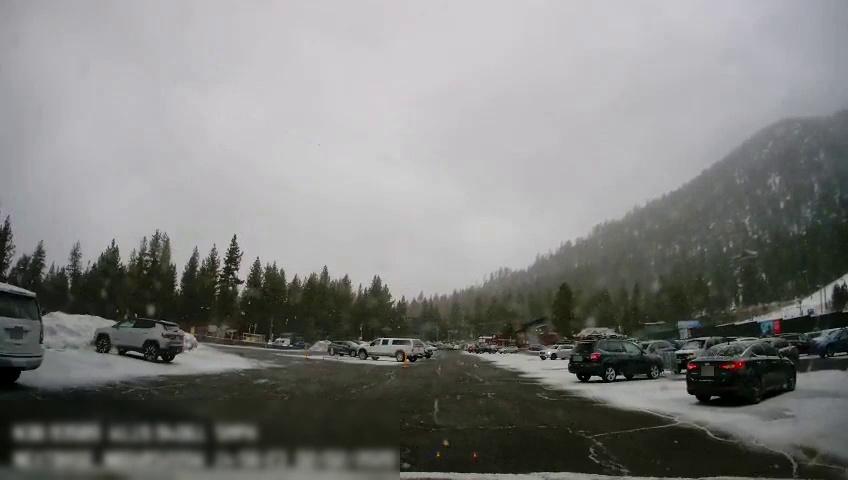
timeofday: Day
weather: Snowy
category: Vehicles | Car
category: Vehicles | Car
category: Vehicles | SUV
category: Vehicles | Car
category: Vehicles | Car
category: Vehicles | SUV
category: Vehicles | SUV
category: Vehicles | Truck
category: Vehicles | SUV
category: Vehicles | Car
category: Vehicles | Car
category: Vehicles | Car
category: Vehicles | Car
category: Vehicles | Truck
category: Drivable Space